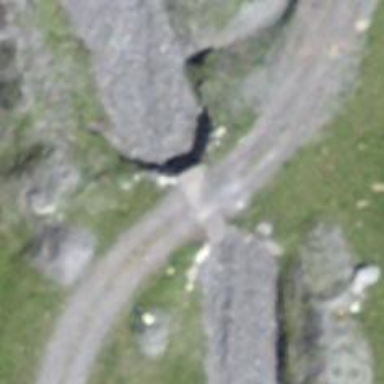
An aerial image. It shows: Culvert tunnel.